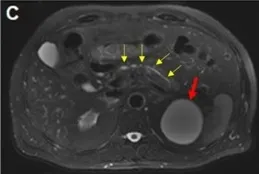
Axial fat-suppressed T2-weighted MRI sequences. C: Normal main pancreatic duct in the pancreatic body and tail (yellow arrows) and large left renal cyst classified as Bosniak 1 (red arrow). Gr1.
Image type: radiology (mri)